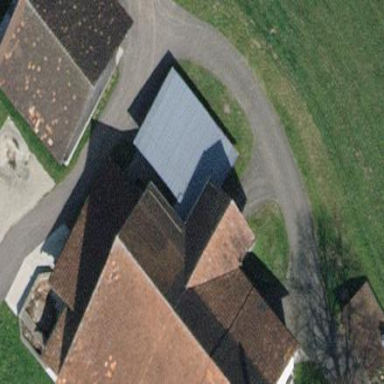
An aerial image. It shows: Flat-roofed building.